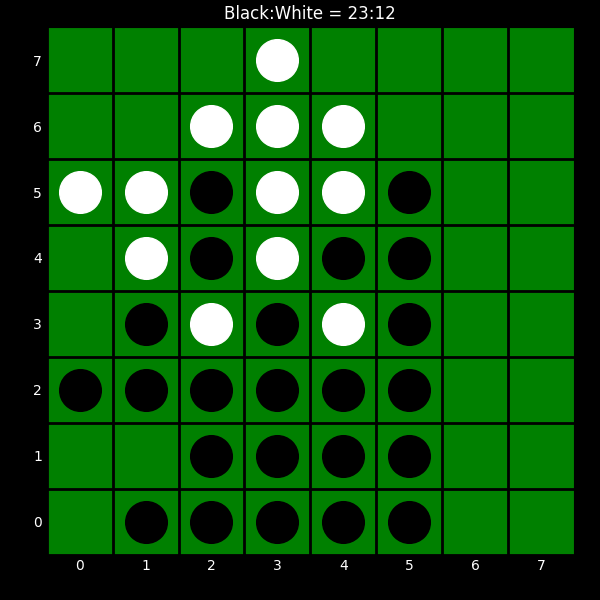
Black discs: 23
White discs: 12